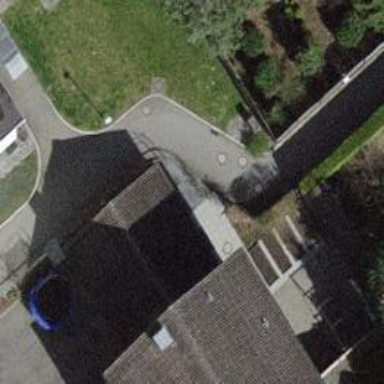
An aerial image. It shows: Group of garages.